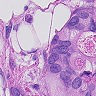
Metastatic tissue present: yes